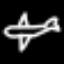
Label: airplane